Aerial crown-view tile of a tropical tree (Barro Colorado Island, Panama), acquired 20240716:
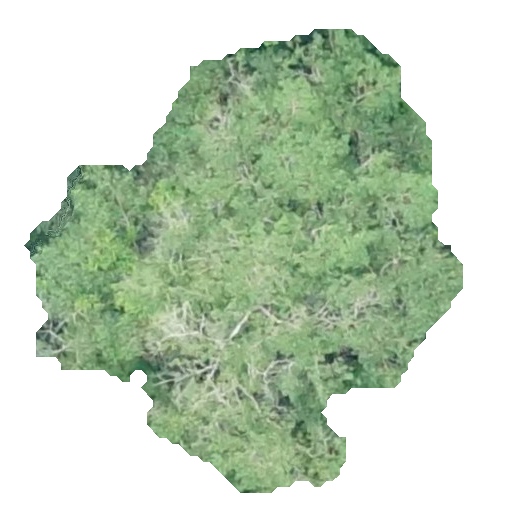
Species: Chrysophyllum cainito
GBIF accepted scientific name: Chrysophyllum cainito
Crown area: 201.037 m²